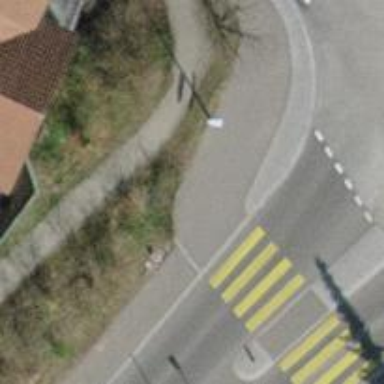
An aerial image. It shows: Kerb serving as barrier.